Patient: sex M, age 57
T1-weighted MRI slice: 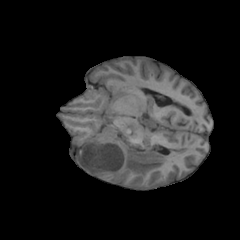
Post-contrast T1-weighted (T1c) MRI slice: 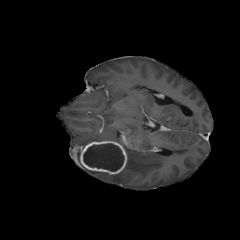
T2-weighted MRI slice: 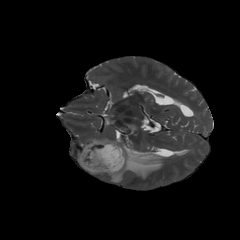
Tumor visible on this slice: yes
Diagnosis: Glioblastoma, IDH-wildtype
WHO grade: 4